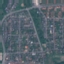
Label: Residential